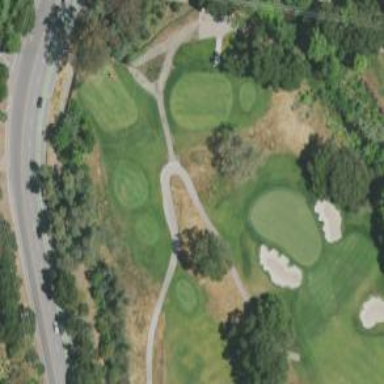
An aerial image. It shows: Service road designated as golf cart path.